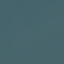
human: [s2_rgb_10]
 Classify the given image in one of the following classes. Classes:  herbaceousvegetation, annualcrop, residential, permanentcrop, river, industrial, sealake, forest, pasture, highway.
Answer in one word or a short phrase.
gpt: SeaLake